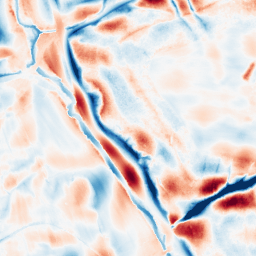
Category: wavelet
Decomposition family: wavelet_biorthogonal
Decomposition parameters: wavelet: bior3.5
level: 5
Upsampling method: quadratic
Upsampling parameters: scale: 4
Upsampling scale: 4